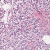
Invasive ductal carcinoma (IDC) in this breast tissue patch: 1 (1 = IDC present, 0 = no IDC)